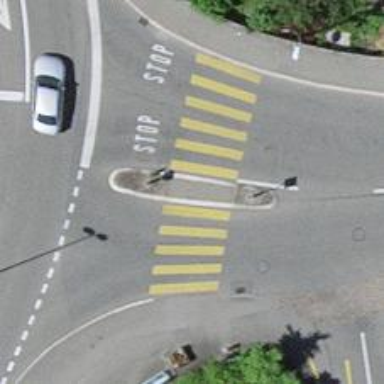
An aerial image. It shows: Zebra crossing on the road.